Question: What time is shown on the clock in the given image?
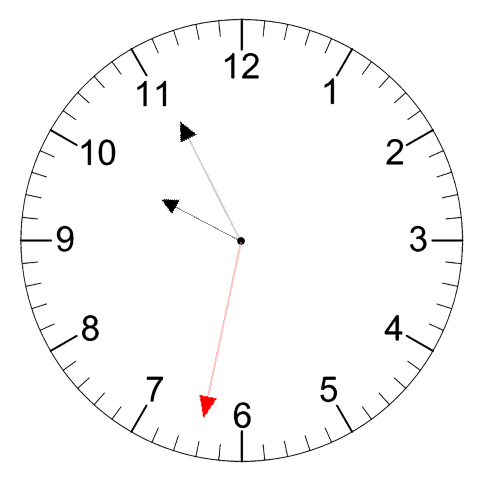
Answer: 09:55:32